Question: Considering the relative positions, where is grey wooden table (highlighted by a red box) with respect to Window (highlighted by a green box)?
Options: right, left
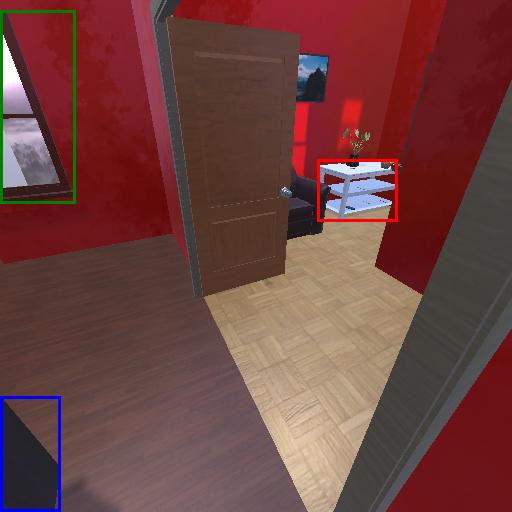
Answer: right